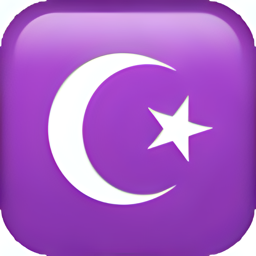
Name: star and crescent
Emoji: ☪
Group: Symbols
Sub-group: religion